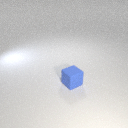
small blue rubber cube